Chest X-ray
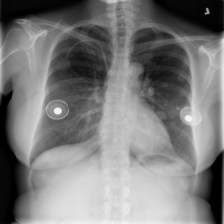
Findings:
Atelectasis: negative
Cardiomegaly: negative
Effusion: negative
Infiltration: negative
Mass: negative
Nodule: positive
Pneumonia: negative
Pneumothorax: negative
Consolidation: negative
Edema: negative
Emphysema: negative
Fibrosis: negative
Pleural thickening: negative
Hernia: negative